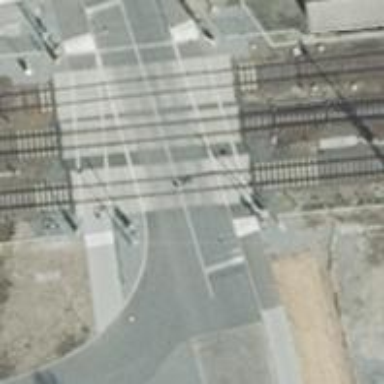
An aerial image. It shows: Railway with electrified contact lines.